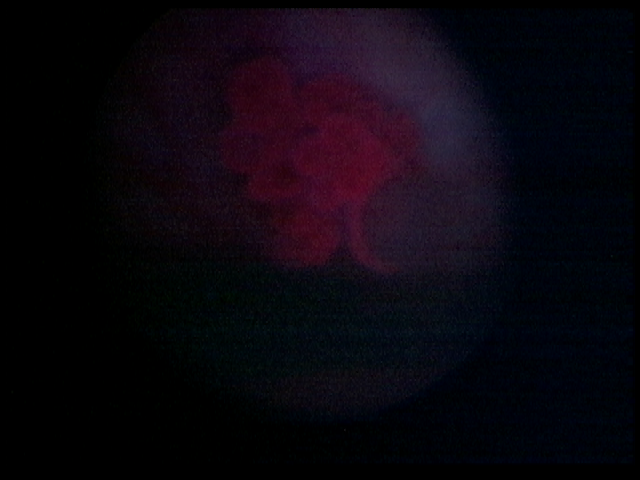
Modality: BLC
Class: Malignant
Subclass: HighGradePapillary
Lesion: L1
Stage: Ta
Morphology: Papillary
Bladder cancer association: Yes